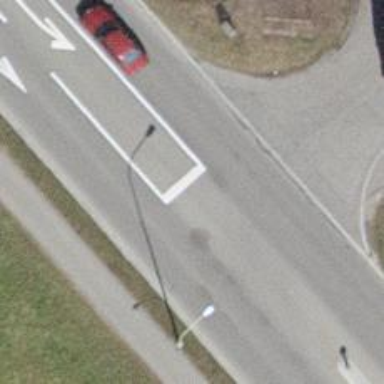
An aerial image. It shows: Asphalt road classified as primary highway.